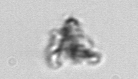
Label: detritus